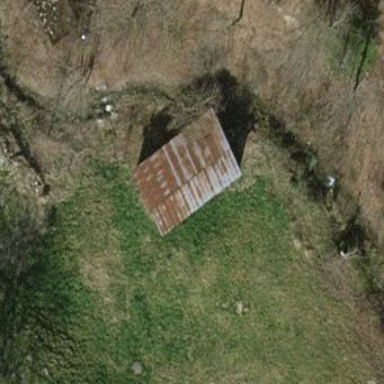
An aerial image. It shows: Shed.